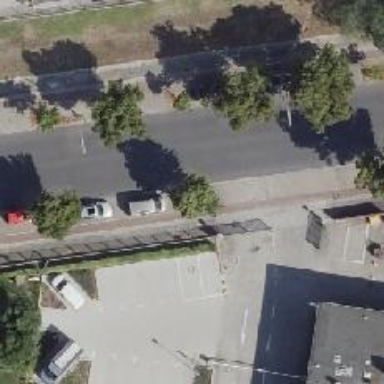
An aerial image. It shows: Deciduous broadleaved tree. There is parking obstacle nearby.